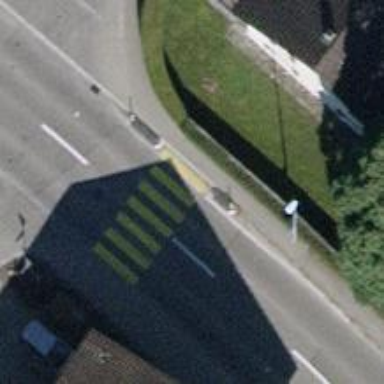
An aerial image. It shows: Uncontrolled zebra crossing on the road.